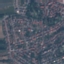
Land use / land cover class: Residential